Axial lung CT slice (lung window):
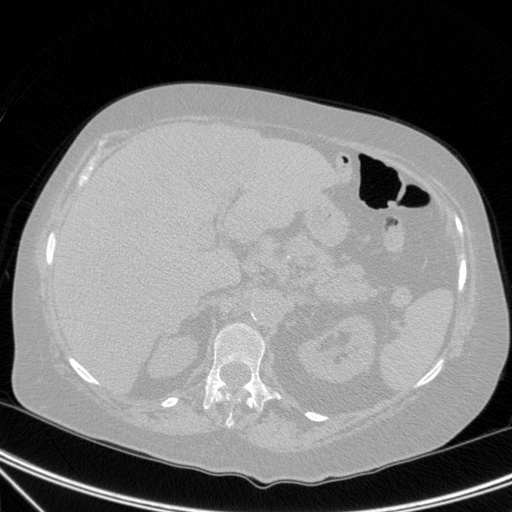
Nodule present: no